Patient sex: F
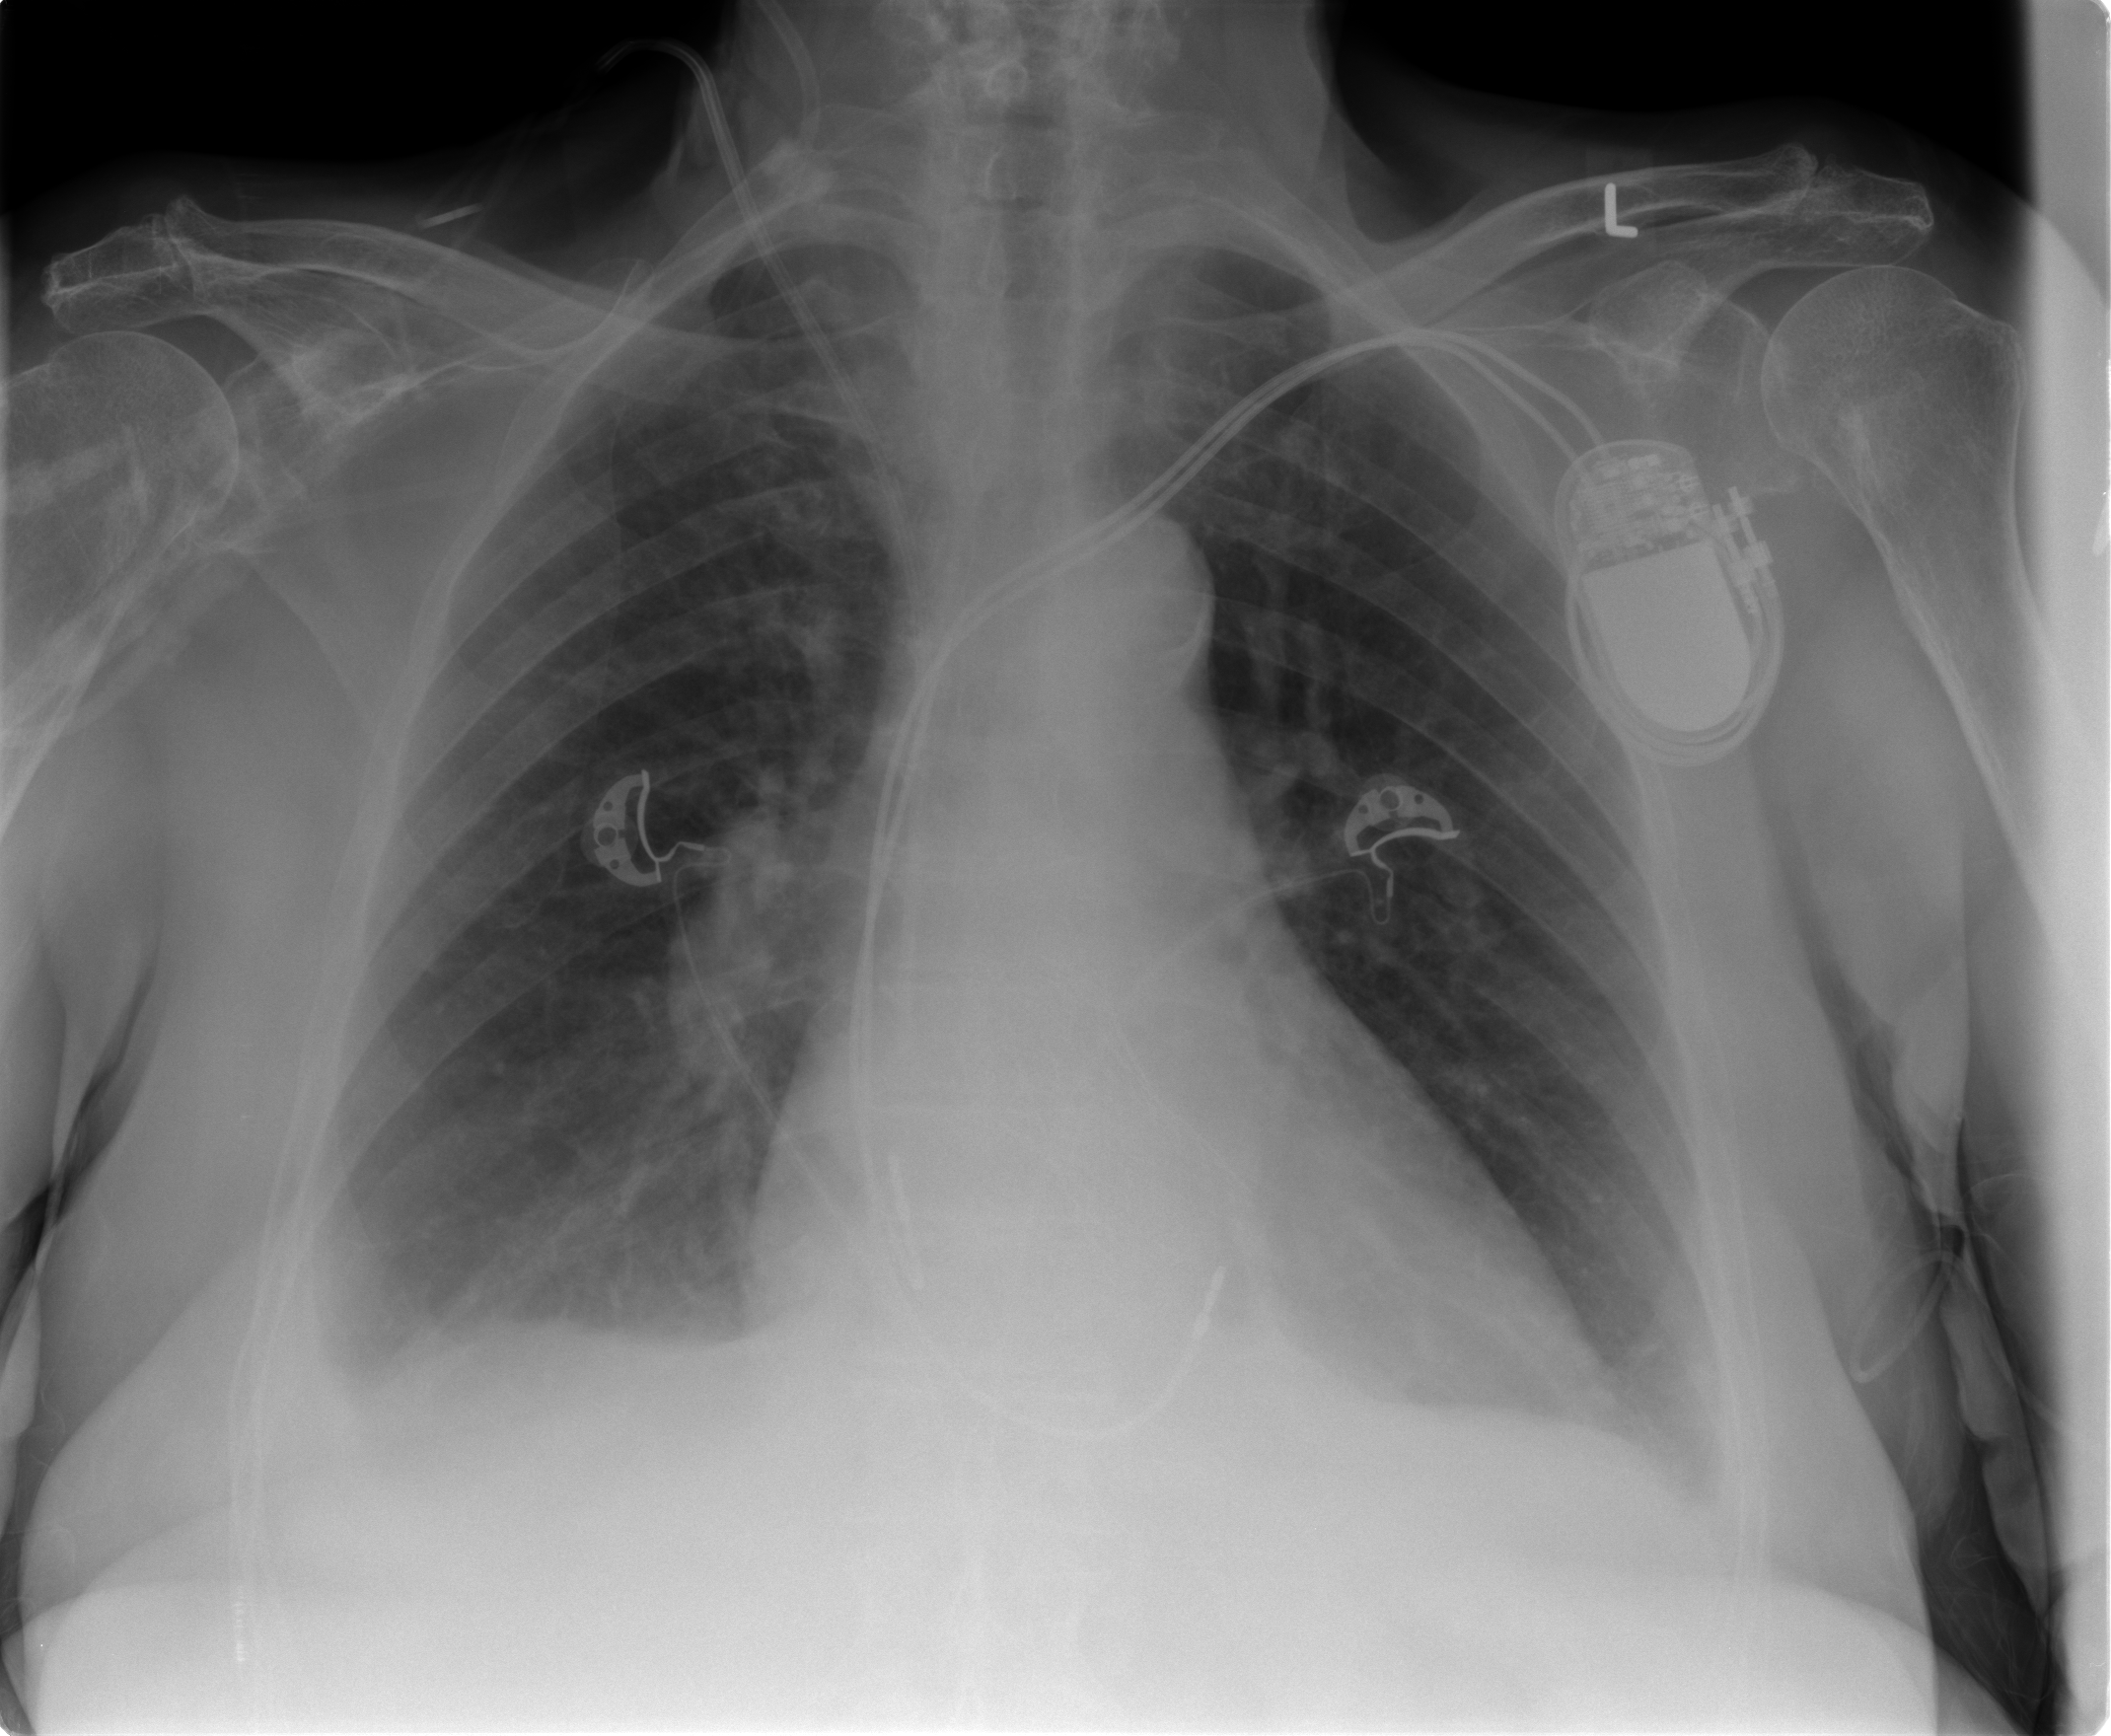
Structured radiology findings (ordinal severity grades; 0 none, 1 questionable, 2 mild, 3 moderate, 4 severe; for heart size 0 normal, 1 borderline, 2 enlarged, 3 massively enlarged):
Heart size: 0
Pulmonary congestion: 1
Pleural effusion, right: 0
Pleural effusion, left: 1
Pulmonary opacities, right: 0
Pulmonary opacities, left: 0
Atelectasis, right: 0
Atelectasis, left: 0